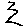
Label: zigzag